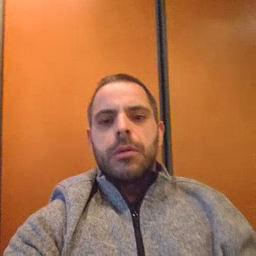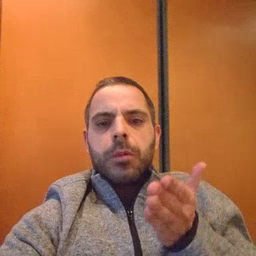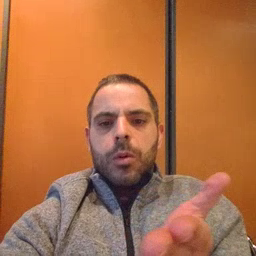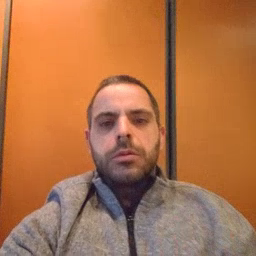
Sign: boat